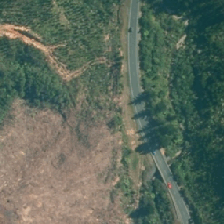
Land cover: harvested_forest